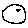
Label: moon